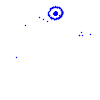
Particle: kaon